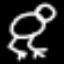
Label: frog